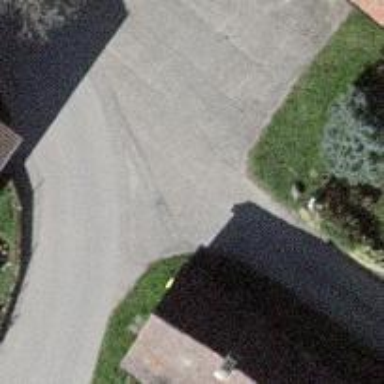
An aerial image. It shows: Post box is visible.